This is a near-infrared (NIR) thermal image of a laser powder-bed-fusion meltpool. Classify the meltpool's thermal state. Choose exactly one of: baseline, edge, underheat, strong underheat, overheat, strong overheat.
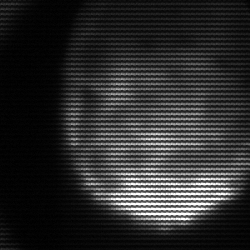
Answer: edge